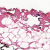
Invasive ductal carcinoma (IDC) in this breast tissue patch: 0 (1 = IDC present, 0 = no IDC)